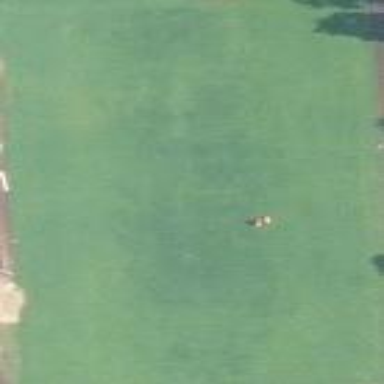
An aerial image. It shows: Soccer pitch with grass surface for leisure land.